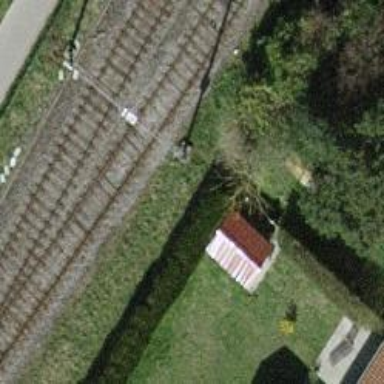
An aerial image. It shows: Railway siding with one electrified track and contact line.